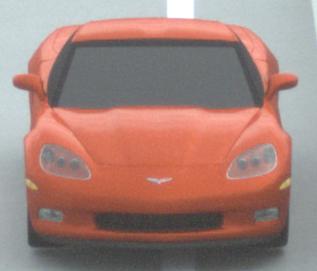
Make: Chevrolet
Model: Corvette Coupé
Detailed model: Corvette (C6) Coupé
Model produced from: 2005/02
Model produced until: 2008/03
Doors: 3
Color: orange
Road condition: dry road
Daytime: midday
Contrast: low contrast